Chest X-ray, AP view. Patient: 41 years old, sex M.
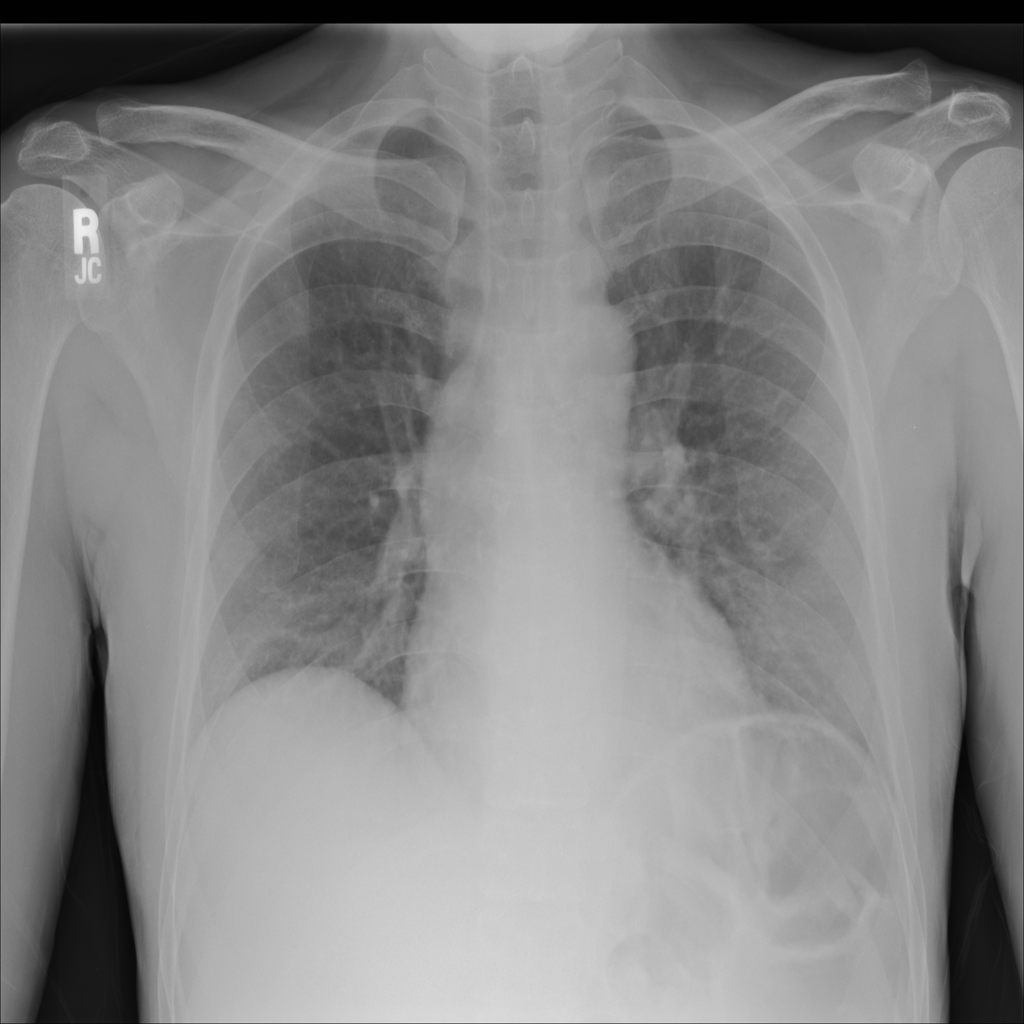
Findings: No Finding